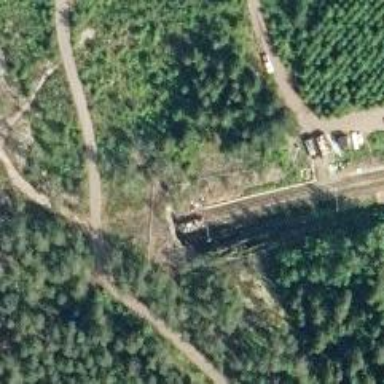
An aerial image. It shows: Railway with continuous electrified contact lines.